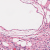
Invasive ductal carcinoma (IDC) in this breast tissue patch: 1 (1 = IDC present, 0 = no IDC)